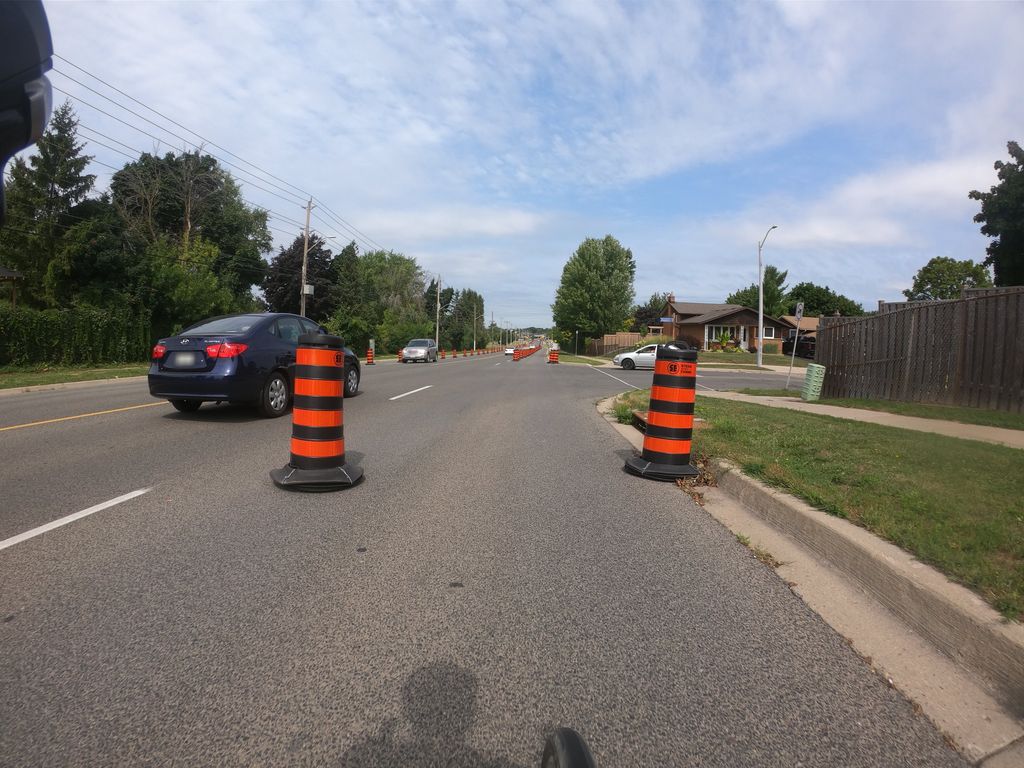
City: kitchener-waterloo